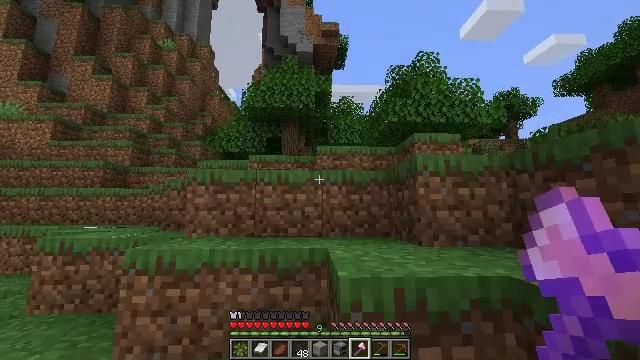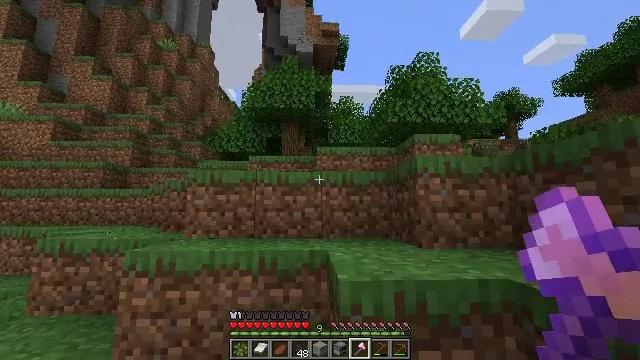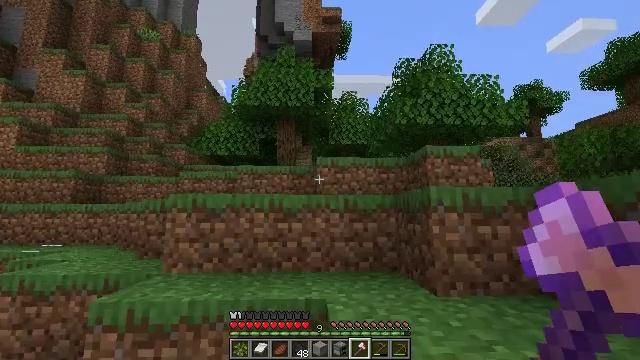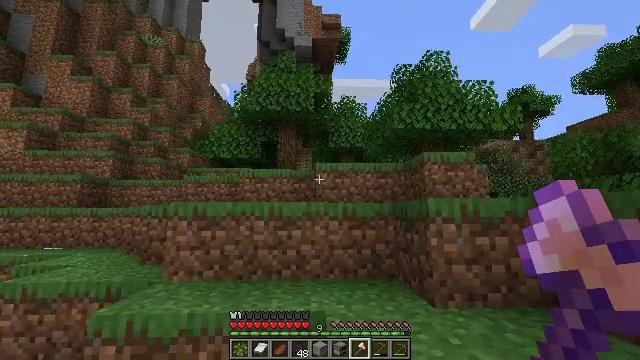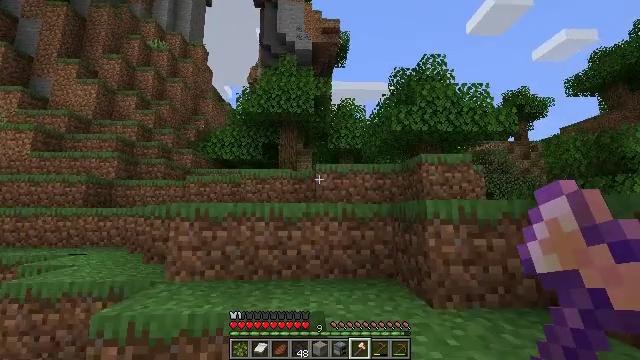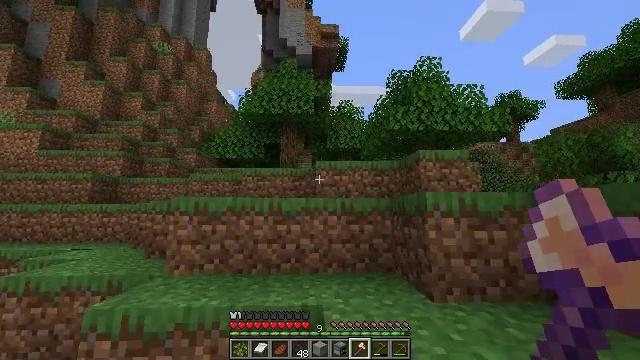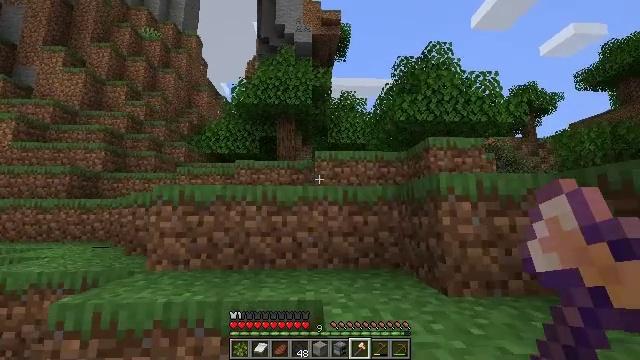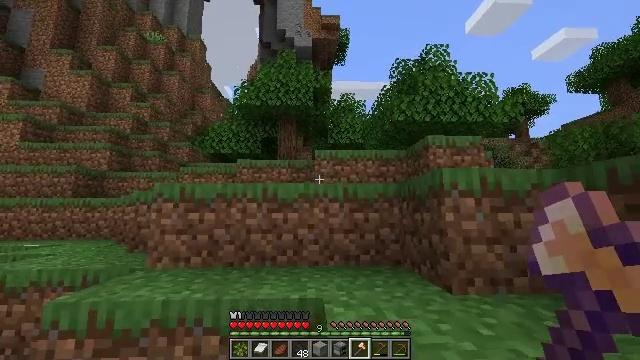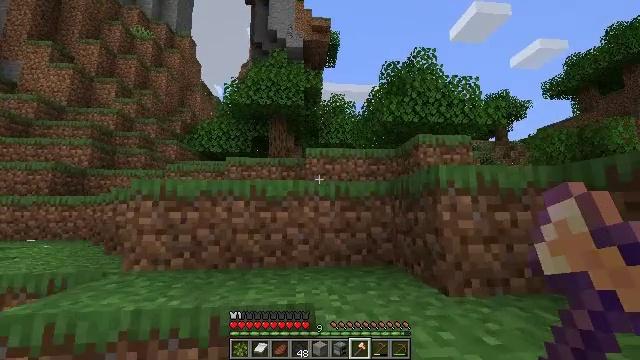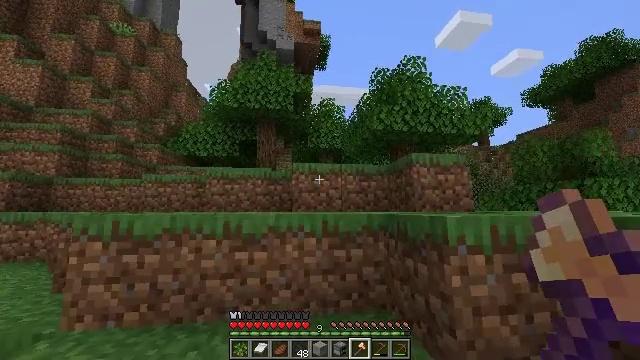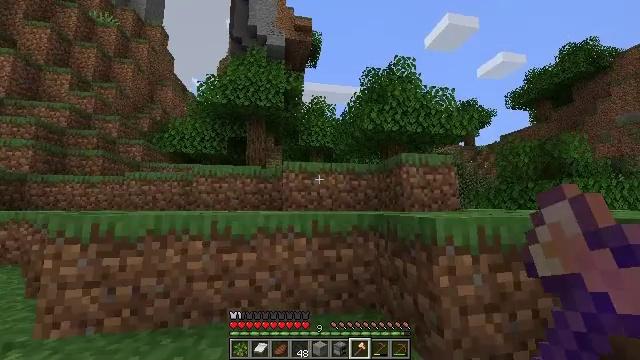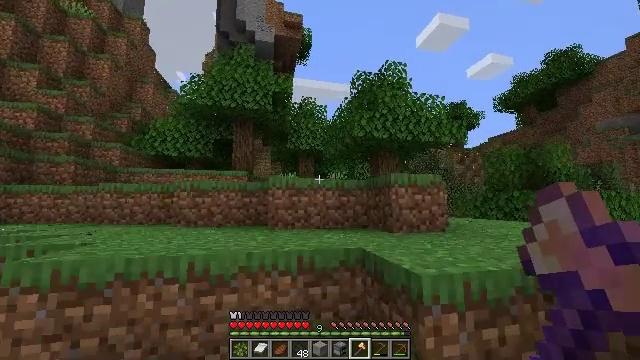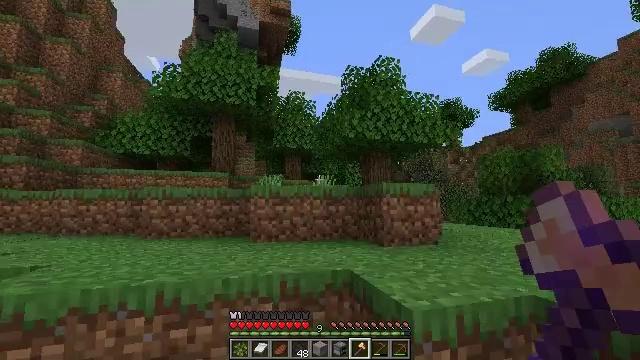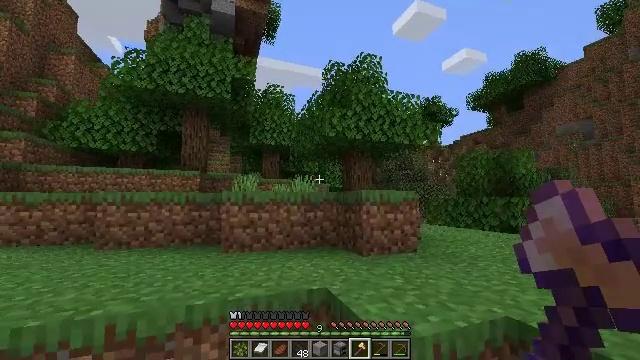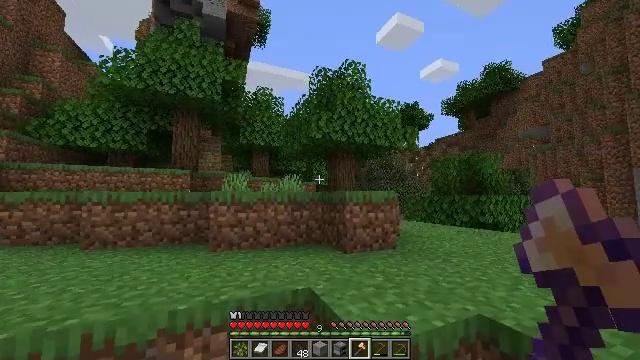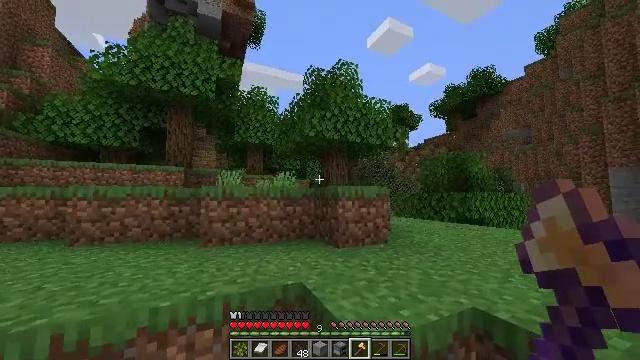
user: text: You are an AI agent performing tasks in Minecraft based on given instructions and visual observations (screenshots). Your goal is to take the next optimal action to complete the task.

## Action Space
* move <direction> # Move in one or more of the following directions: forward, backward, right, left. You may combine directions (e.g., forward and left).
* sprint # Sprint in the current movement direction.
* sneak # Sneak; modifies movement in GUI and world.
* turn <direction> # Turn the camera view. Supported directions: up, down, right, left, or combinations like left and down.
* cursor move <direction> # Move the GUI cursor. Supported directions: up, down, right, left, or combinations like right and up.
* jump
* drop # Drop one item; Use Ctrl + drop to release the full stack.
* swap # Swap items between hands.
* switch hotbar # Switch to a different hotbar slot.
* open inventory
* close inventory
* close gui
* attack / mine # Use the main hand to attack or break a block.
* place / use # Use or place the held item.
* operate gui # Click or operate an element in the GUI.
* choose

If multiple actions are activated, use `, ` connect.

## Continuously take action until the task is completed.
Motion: motion action
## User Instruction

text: Remove oak leaves from branches.
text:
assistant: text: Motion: move forward, jump
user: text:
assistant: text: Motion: move forward, jump
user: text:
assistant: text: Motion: move forward, jump
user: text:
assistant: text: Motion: move forward, sprint, jump
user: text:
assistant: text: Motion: move forward, sprint, jump
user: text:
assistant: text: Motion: move forward, sprint, jump
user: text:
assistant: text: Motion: move forward, sprint, jump
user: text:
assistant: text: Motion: move forward, turn right, jump
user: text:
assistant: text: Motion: move forward, turn right, jump
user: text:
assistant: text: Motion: move forward, turn right, jump
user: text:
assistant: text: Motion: move forward, turn right, jump
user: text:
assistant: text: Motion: move forward, sprint, turn right, jump
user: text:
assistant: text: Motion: move forward, sprint, turn right and down, jump
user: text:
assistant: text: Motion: move forward, sprint, turn right, jump
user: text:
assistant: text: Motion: move forward, sprint, turn right, jump
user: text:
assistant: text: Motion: move forward, jump
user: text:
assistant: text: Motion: move forward, jump
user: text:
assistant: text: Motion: move forward, jump
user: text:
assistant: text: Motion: move forward, sprint, jump
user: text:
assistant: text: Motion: move forward, sprint, turn left and down, jump
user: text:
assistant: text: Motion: move forward, sprint, turn left and down, jump
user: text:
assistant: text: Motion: move forward, turn left and down, jump
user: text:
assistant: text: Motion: move forward, turn left and down, jump
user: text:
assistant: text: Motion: move forward, turn left and down, jump
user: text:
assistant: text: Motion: move forward, turn left and down, jump
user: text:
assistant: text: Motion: move forward, turn left, jump
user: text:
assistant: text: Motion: move forward, jump
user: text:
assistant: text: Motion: move forward, sprint, jump
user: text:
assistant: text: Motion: move forward, sprint, turn left, jump
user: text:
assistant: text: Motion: move forward, sprint, turn left, jump